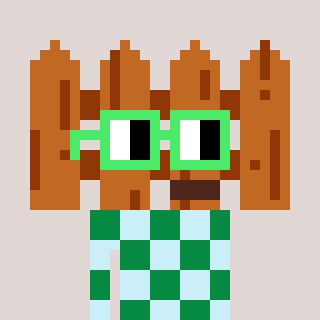
a pixel art character with square light green glasses, a fence-shaped head and a cold-colored body on a warm background